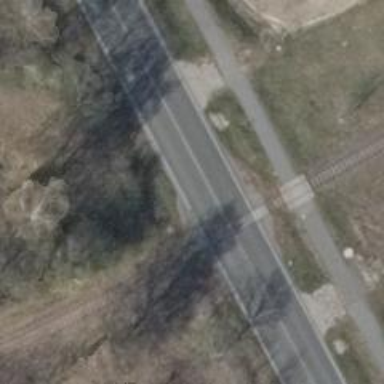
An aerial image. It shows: Level crossing along the railway.